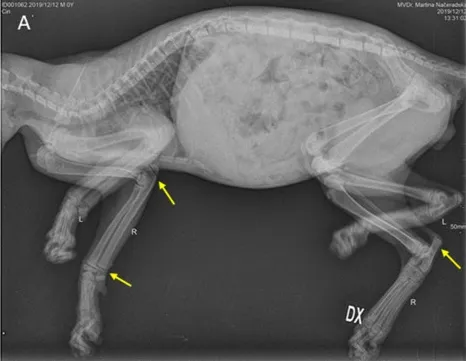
Patient at the beginning of the therapy; whole-body X-ray show normal mineralization of the bones, and no fractures present. (A) Lateral position with marked normal growth plates (yellow arrows).
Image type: radiology (x_ray)